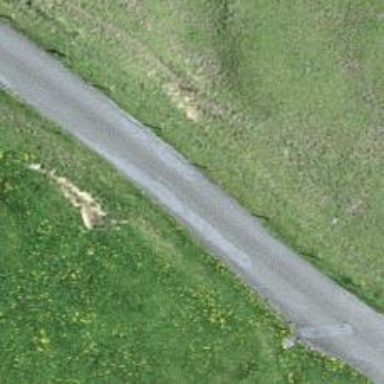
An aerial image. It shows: Well-maintained track road with grade 1 tracktype.